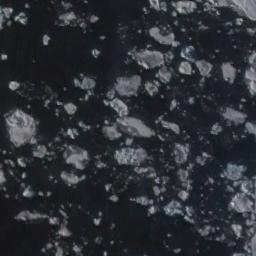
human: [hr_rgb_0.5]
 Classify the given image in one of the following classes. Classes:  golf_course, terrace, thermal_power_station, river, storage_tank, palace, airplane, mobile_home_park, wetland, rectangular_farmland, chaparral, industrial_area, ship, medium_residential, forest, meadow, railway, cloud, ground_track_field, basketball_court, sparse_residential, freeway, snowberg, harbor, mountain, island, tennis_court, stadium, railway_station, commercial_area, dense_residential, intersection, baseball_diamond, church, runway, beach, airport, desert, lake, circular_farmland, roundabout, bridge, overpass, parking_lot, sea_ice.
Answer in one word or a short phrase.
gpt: sea_ice